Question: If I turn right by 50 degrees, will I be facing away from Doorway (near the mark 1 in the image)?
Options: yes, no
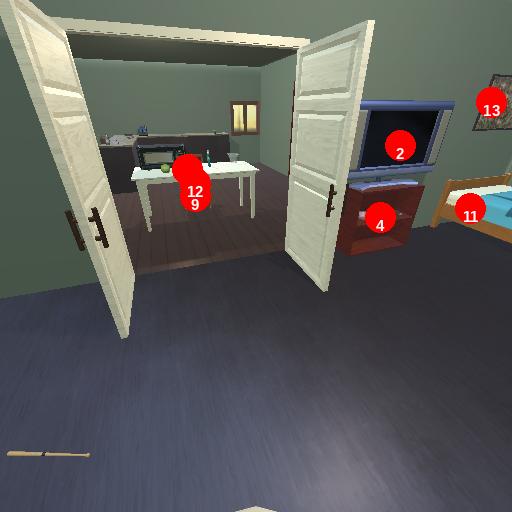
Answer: yes